Question: I have a form with a primefaces datatable which i have set the columns width in css for it :
'''
.idcol{width: 5%}
.prioritycol{width: 5%}
.titlecol{width: 30%}
.descriptioncol{width: 40%}
.actionscol{width: 10px}
'''
Everything is okay but when i add the 'scrollable="true"' attribute in order to have a scrollable datatable, the result is worst :

This is the declaration of the datatable :
'''
<p:dataTable id="dtable" var="todos" value="#{todo.todoList}" scrollable="true"
resizableColumns="false" scrollHeight="300" lazy="true"
styleClass="idcol,prioritycol,titlecol,descriptioncol,actionscol">
'''
What is the problem?
Thank you!
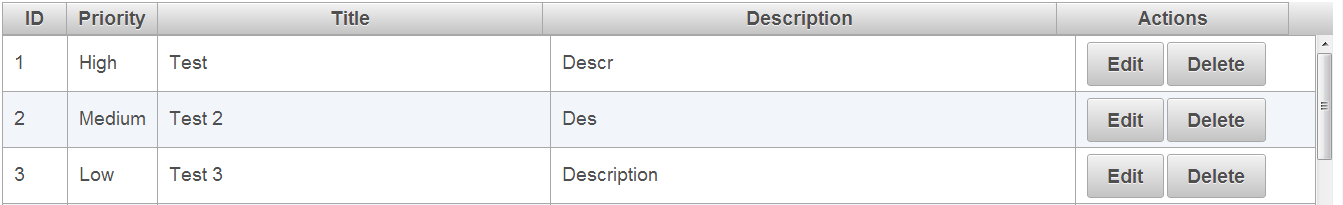
Answer: I found the solution,
You have to edit you css and you JSF code at the same time and looking what you have as result,
For my problem i edited my css and the jsf code step by step, here is the code that worked for me :
CSS :
'''
.idcol{width: 5%}
.prioritycol{width: 5%}
.titlecol{width: 30%}
.descriptioncol{width: 40%}
.actionscol{width: 20%}
'''
The Form :
>
1. Column 1 : width="25"
2. Column 2 : width="55"
3. Column 3 : width="369"
4. Column 4 : width="469"
5. Column 5 : width="170"